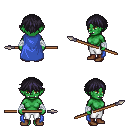
a pixel art fantasy rpg character, female body template, orc, green skin, blue cape, white pants, raven short bangs hairstyle, white cloth bandages, brown shoes, spear, four views (front, back, left, right), 2x2 character sprite sheet, small pixel art, hard edges, no anti-aliasing